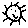
Label: sun